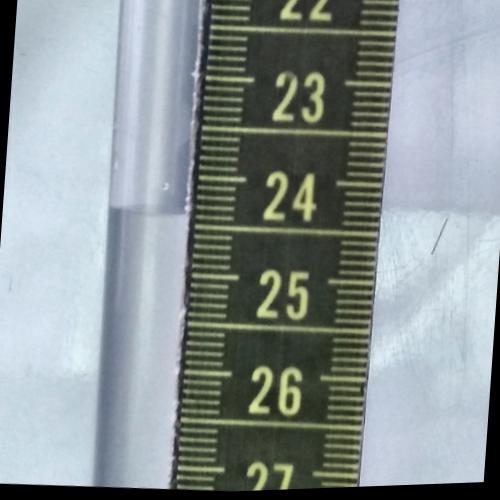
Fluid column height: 24.4 cm